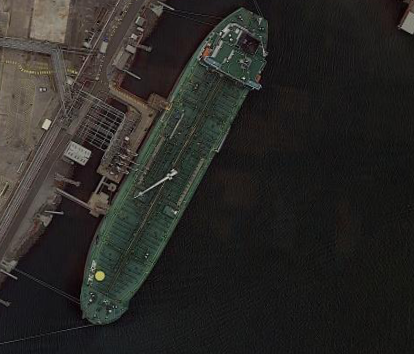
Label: Tank_ship